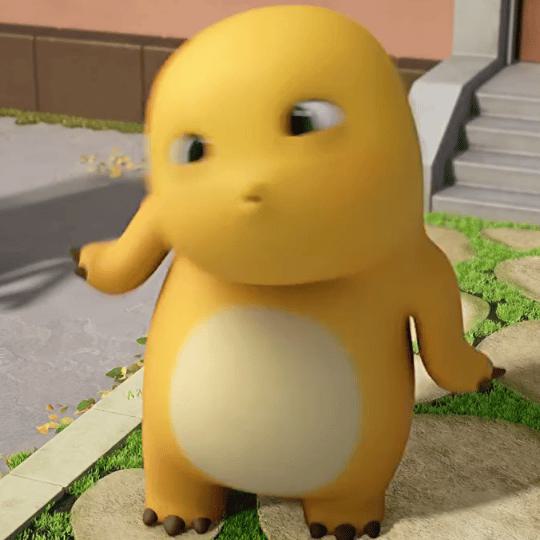
Label: nailong